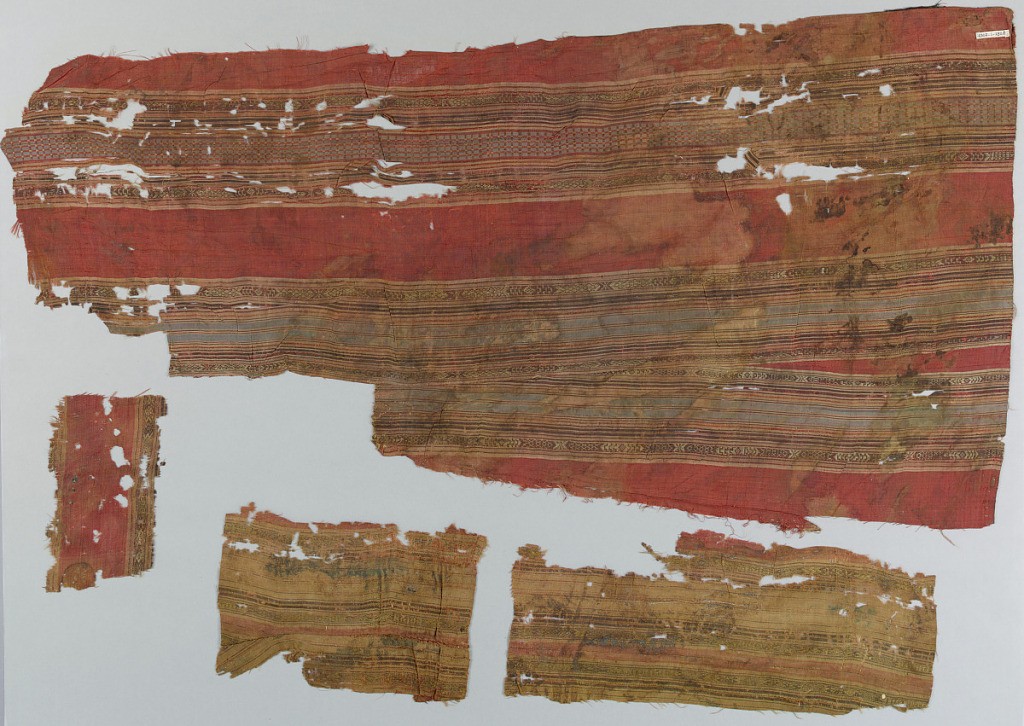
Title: Fragments
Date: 13th century
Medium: silk Technique: plain weave with floats
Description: Striped fabric with a small geometric figure produced by floats.